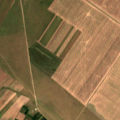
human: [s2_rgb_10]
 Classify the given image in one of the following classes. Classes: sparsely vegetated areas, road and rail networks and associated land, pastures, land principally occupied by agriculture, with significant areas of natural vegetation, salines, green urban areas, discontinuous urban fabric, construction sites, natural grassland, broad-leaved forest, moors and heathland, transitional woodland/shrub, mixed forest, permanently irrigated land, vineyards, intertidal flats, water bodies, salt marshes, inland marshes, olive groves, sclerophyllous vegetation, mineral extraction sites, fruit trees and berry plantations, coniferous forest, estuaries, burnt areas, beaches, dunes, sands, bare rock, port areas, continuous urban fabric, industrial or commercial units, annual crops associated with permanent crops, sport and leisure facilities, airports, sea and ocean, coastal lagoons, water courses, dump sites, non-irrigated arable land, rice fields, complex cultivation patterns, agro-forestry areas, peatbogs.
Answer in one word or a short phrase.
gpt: non-irrigated arable land, pastures, land principally occupied by agriculture, with significant areas of natural vegetation